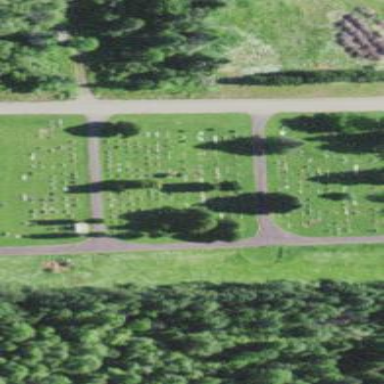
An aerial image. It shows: Cemetery.